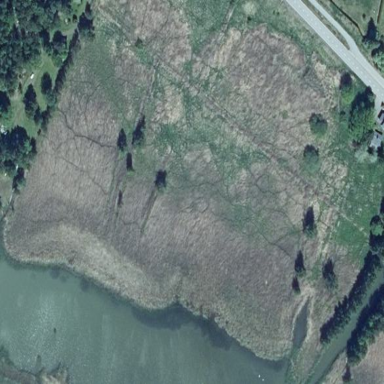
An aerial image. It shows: Reedbed in wetland area.